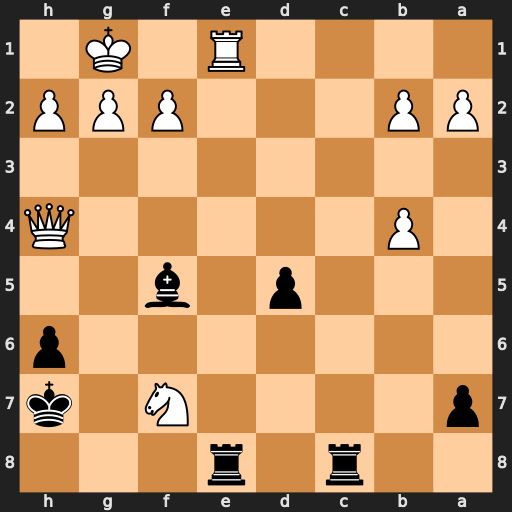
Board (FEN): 2r1r3/p4N1k/7p/3p1b2/1P5Q/8/PP3PPP/4R1K1
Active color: b
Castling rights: -
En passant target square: -
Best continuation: Rxe1#